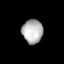
Tissue: prostate
Cell type: T cells
Senescence score: 0.3617
Nuclear area (px): 484
Mean DAPI intensity: 178.99